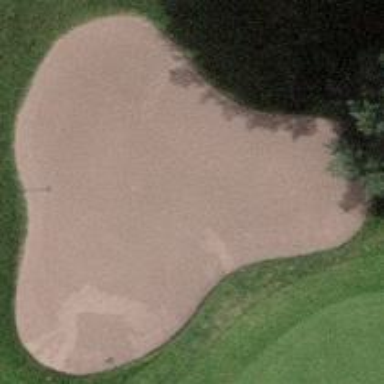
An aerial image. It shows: Bunker on golf course.